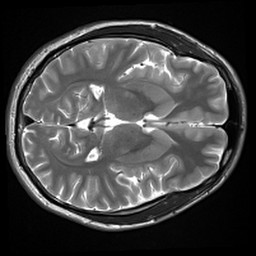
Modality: inplaneT2
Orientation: axial
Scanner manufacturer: siemens
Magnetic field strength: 3 T
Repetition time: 7.02 s
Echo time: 0.069 s